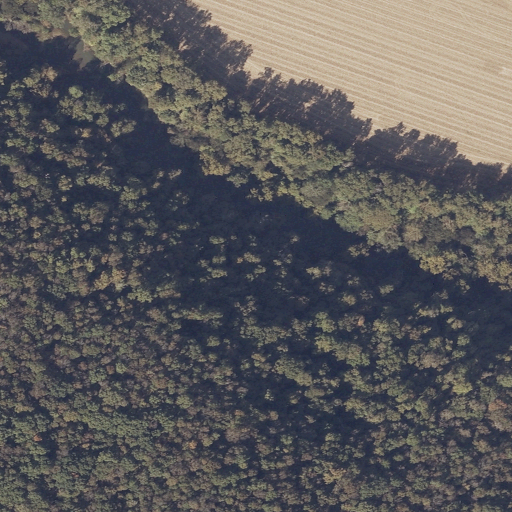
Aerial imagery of cliff(s) in Alabama named Sublett Bluff containing deciduous forest, woody wetlands, cultivated crops, herbaceous wetlands, and open water